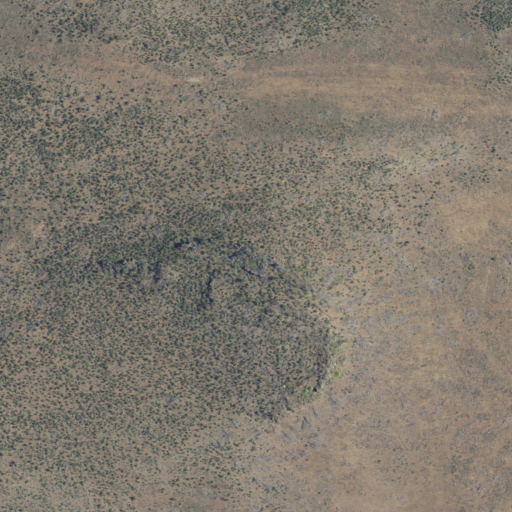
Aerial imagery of mountain in Oregon named Rattlesnake Butte containing only shrub